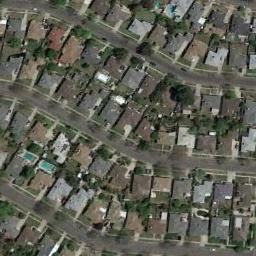
Label: residential